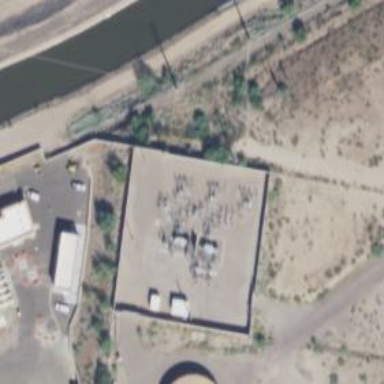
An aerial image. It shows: Switch for power supply.